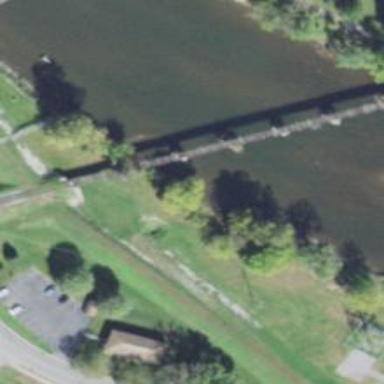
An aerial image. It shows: Bridge supported by piers.